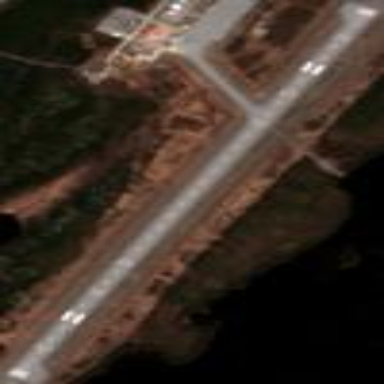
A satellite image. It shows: Runway in airport area.